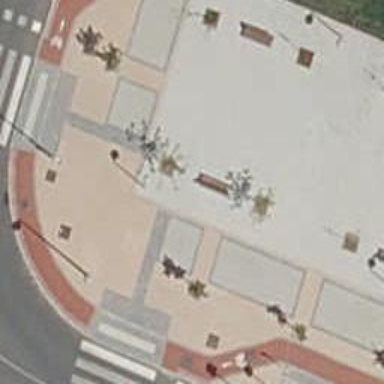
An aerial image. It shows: Bench for seating.